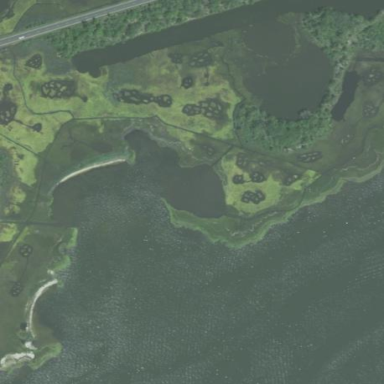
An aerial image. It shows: Marsh wetland.